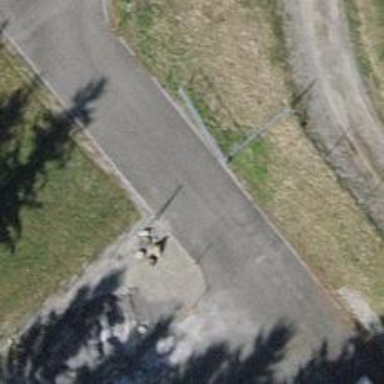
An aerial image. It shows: Gate.